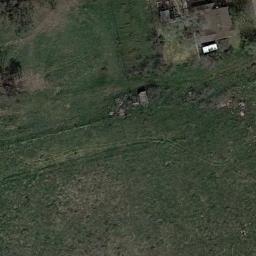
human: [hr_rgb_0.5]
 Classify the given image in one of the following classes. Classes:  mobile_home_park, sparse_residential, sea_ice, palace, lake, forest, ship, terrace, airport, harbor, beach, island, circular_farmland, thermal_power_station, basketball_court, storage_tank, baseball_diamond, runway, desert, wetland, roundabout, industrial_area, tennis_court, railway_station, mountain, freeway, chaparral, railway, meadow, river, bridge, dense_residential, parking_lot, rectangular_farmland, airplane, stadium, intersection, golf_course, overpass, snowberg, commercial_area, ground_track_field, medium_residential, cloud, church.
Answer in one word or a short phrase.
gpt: meadow